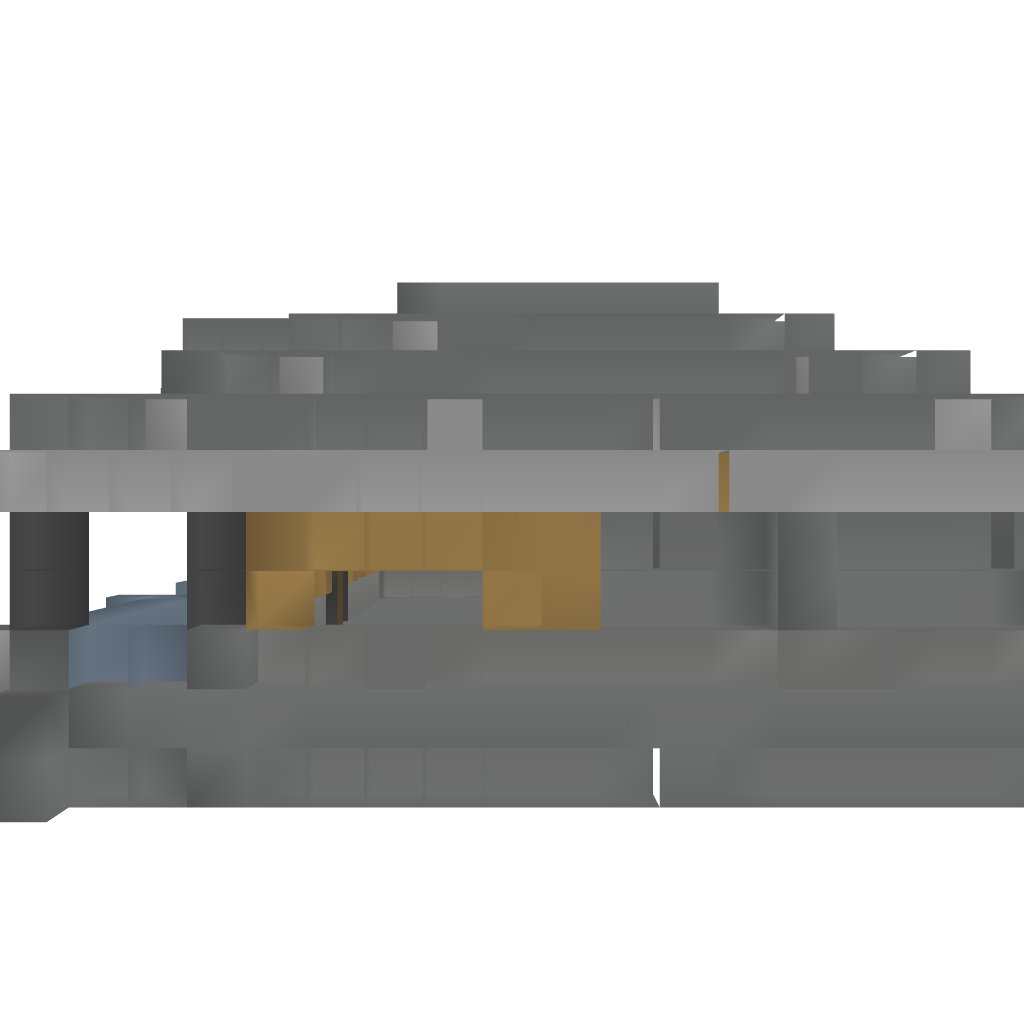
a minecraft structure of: Server Bank